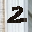
Label: 2